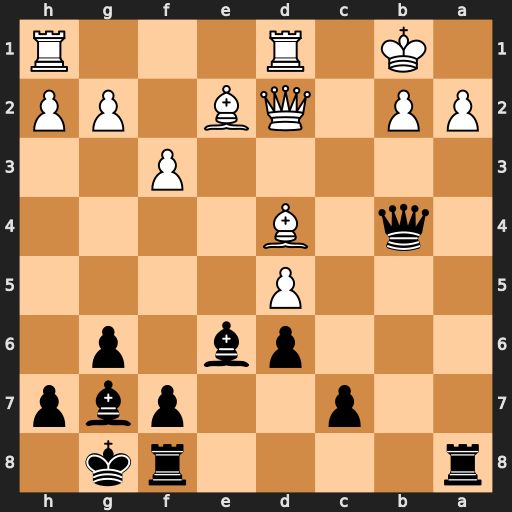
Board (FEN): r4rk1/2p2pbp/3pb1p1/3P4/1q1B4/5P2/PP1QB1PP/1K1R3R
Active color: b
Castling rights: -
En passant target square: -
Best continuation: Bf5+ Bd3 Qxd4